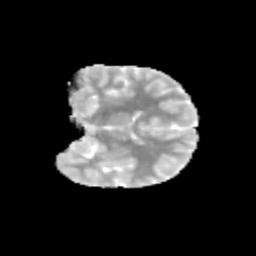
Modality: MD
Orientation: coronal
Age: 10
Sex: male
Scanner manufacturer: siemens
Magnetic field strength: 3 T
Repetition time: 3.8 s
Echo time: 0.07 s